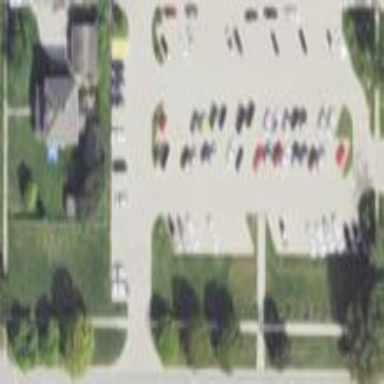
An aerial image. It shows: Parking area with concrete surface.